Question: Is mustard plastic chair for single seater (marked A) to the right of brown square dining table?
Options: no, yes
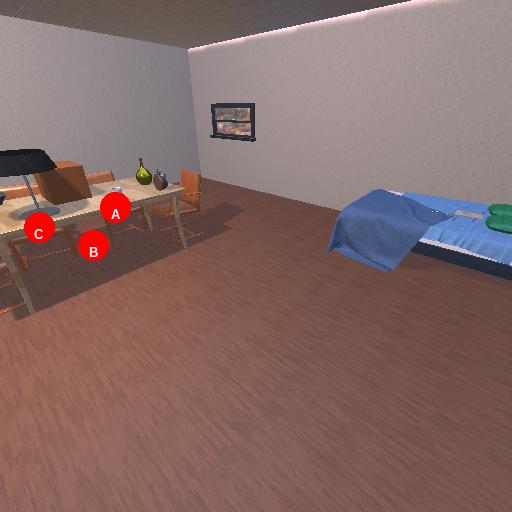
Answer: no